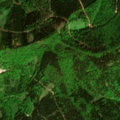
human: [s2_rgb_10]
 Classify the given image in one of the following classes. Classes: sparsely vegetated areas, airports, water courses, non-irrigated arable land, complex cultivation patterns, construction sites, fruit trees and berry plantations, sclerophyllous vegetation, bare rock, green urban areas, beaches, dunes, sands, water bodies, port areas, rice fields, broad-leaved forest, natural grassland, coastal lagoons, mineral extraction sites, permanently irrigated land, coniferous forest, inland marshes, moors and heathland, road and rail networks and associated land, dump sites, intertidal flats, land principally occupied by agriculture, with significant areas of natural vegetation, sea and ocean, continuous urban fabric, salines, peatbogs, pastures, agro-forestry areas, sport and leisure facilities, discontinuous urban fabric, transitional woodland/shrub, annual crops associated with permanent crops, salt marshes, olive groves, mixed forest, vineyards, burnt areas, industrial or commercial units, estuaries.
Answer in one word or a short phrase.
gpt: broad-leaved forest, coniferous forest, mixed forest